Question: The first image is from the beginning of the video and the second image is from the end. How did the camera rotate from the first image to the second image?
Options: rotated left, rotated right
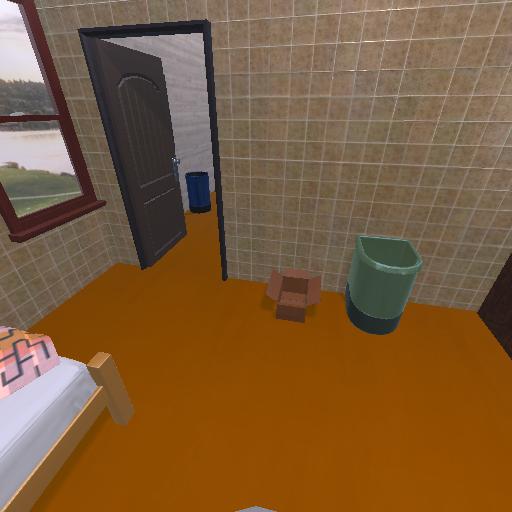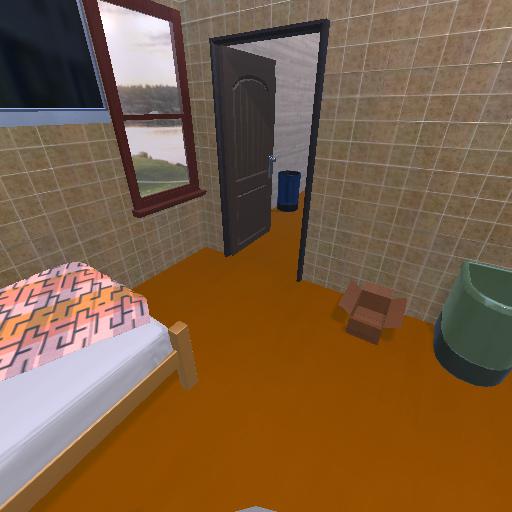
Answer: rotated left